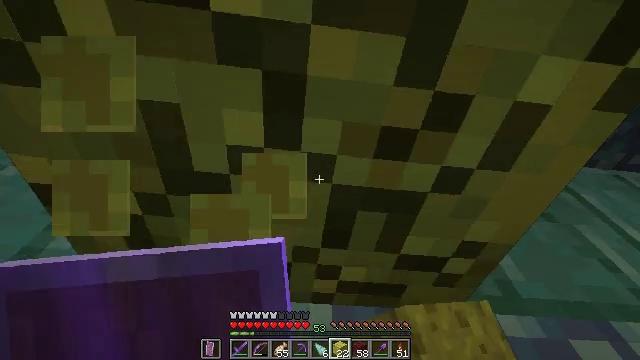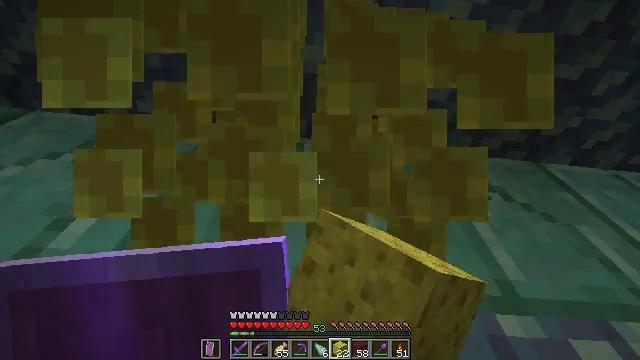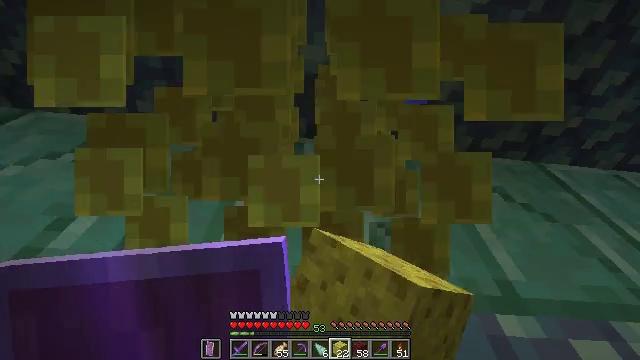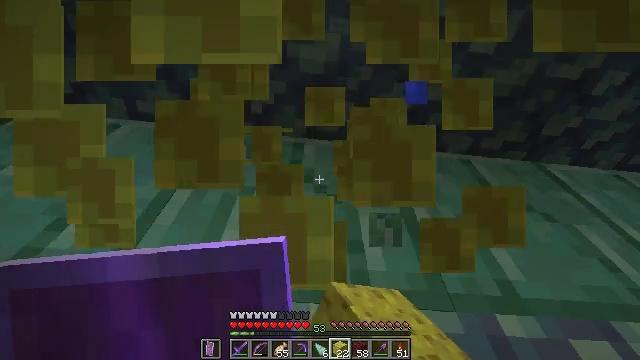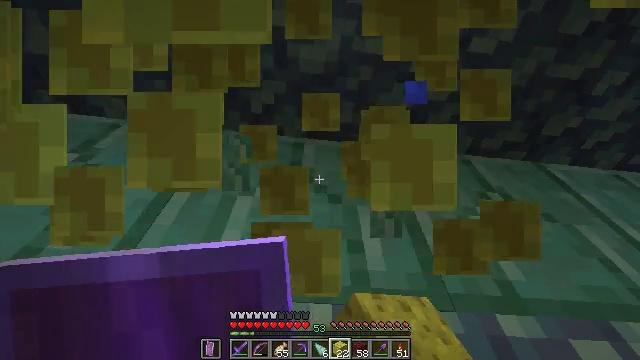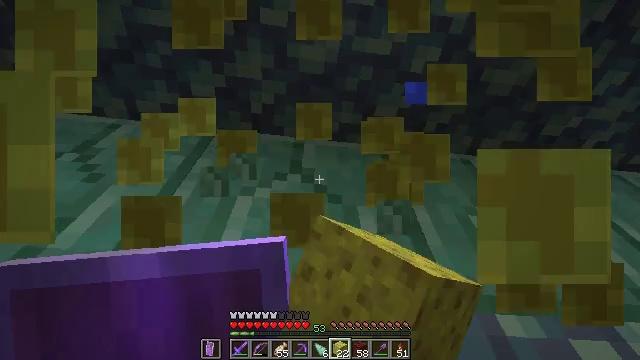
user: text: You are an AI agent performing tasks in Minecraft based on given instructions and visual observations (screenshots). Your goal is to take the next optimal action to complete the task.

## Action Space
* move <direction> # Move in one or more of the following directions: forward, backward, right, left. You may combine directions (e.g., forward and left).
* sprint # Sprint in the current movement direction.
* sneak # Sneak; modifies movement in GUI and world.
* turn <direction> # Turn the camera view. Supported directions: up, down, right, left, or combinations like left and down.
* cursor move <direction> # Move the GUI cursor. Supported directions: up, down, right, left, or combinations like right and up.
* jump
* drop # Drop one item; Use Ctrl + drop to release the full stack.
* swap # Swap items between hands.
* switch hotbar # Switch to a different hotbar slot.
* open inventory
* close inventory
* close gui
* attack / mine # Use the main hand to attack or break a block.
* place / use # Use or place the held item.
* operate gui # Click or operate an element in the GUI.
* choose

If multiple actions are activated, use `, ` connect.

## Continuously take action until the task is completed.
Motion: motion action
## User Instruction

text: Mine the wet sponge underwater.
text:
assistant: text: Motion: attack / mine
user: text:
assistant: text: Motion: attack / mine
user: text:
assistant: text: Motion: attack / mine
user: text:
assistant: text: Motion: attack / mine
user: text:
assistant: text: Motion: attack / mine
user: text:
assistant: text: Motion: attack / mine